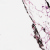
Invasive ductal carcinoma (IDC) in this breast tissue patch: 0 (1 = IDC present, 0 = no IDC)